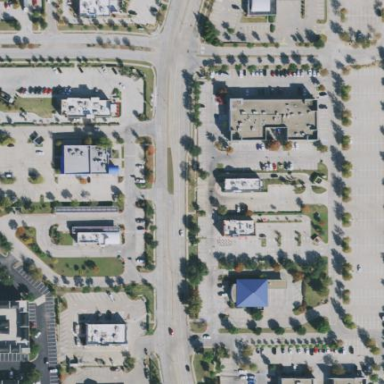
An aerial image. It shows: Retail area.